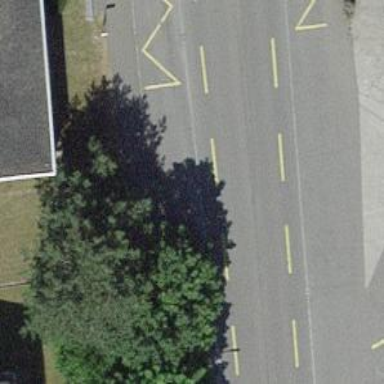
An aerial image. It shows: Platform for public transport. The platform is located by the road.